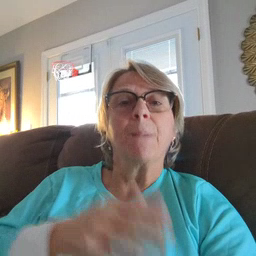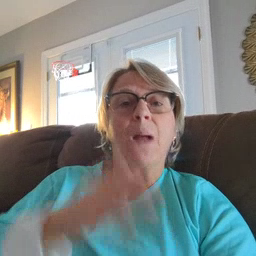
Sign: farm